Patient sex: M
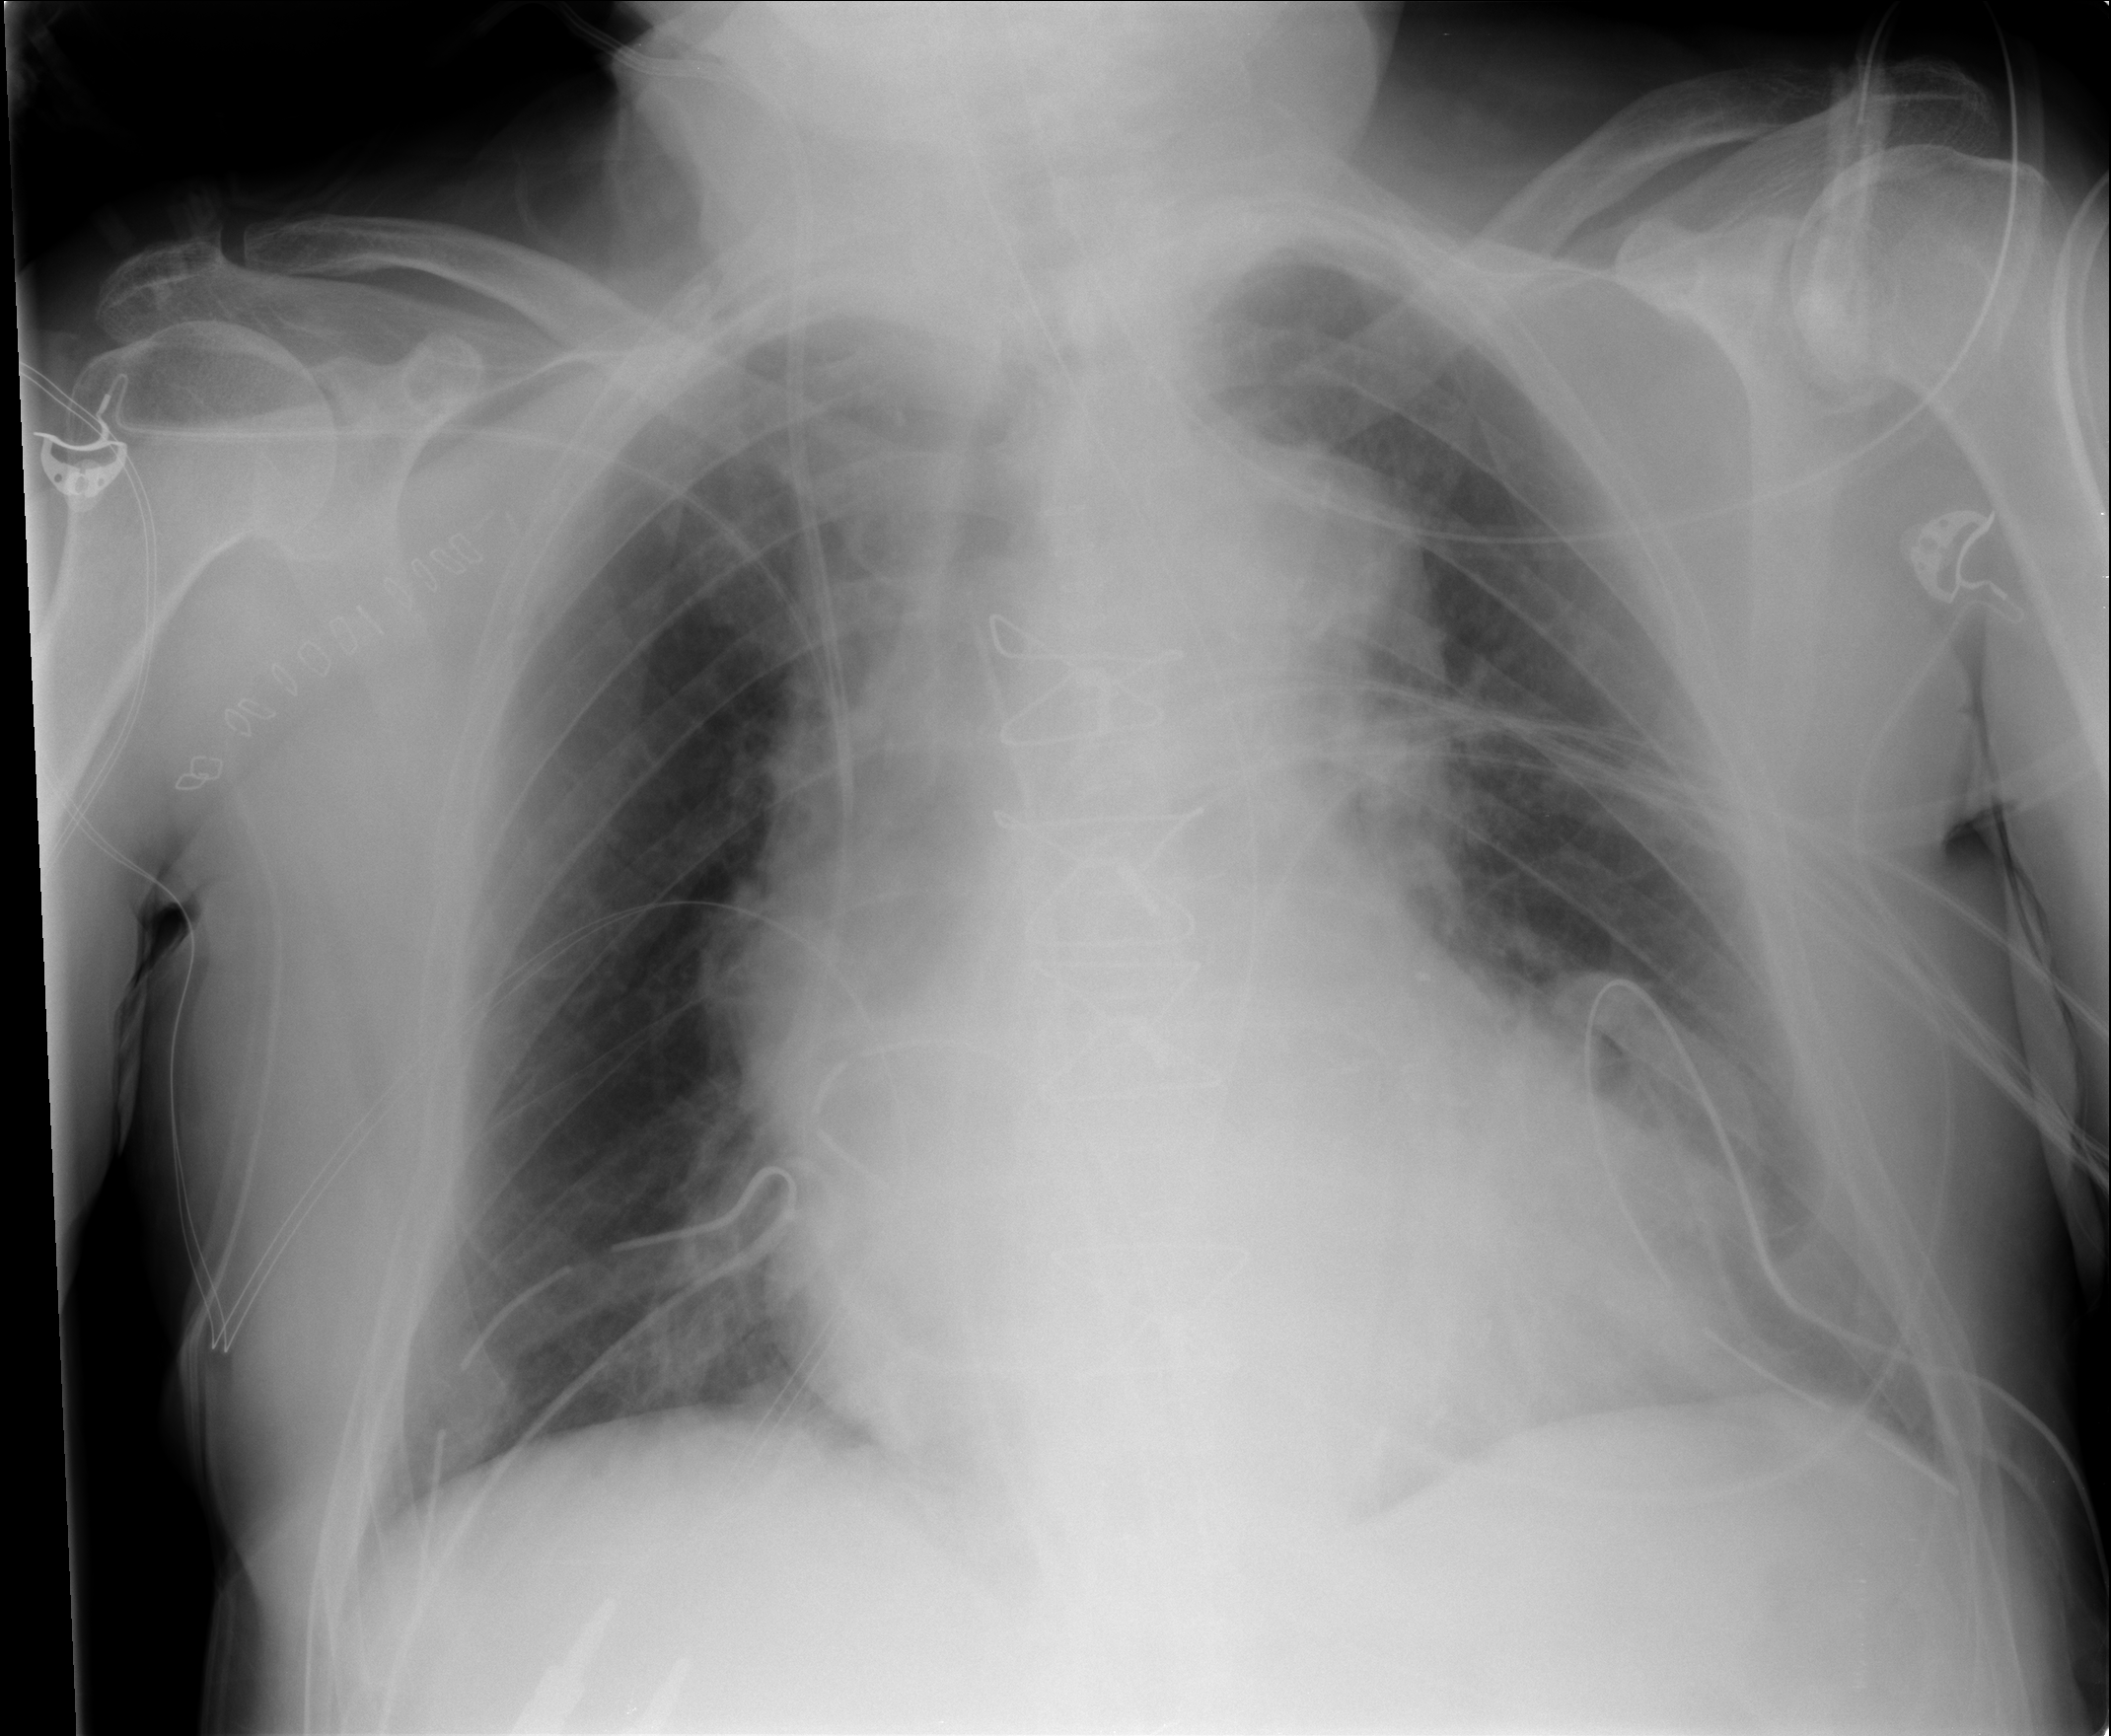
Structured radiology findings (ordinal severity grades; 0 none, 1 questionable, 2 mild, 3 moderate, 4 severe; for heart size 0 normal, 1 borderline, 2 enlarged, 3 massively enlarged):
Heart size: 2
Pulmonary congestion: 0
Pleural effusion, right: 0
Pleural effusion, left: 2
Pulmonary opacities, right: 0
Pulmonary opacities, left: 0
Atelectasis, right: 0
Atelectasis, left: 2